Question: I'm looking over design support library examples in the "<URL>" demo of newer components I want to use. On my OnePlus One, the Toolbar is barely off-screen.

I think 'CheeseDetailActivity.java', 'activity_detail.xml', and maybe 'styles.xml' are pertinent here but I can't seem to make changes that correct the misalignment.
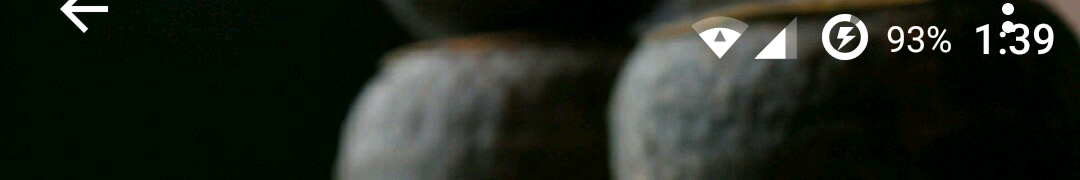
Answer: Marked fixed for future release in AOSP Issue Tracker <URL>